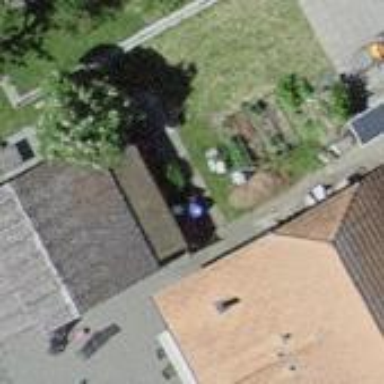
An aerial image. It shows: Garage.